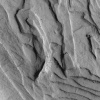
Atmospheric dust classification: not_dusty